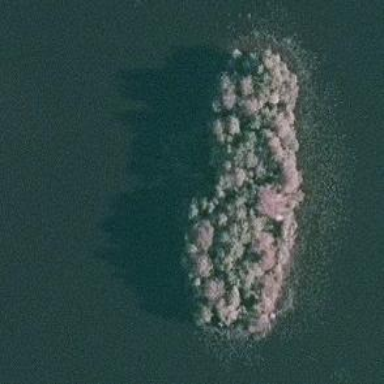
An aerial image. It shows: Image showing island.